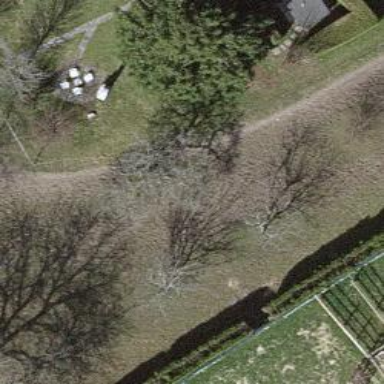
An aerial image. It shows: Fence.